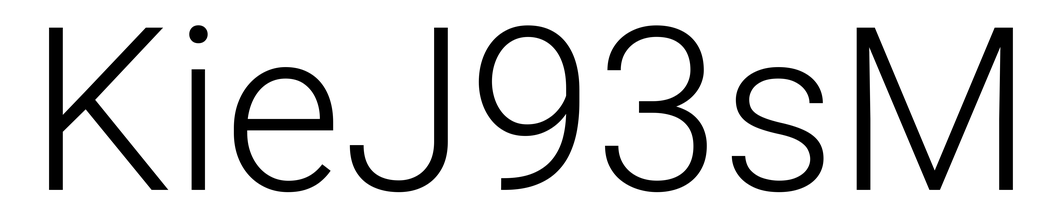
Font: Roboto_Light